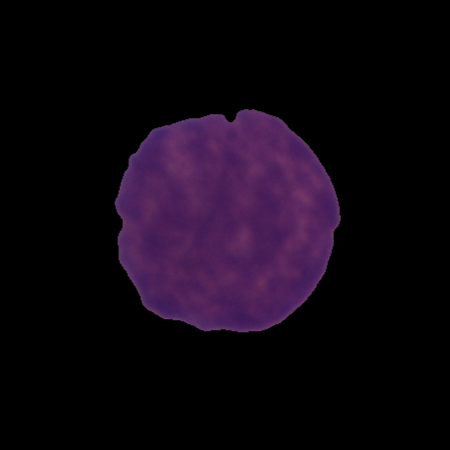
Label: cancer